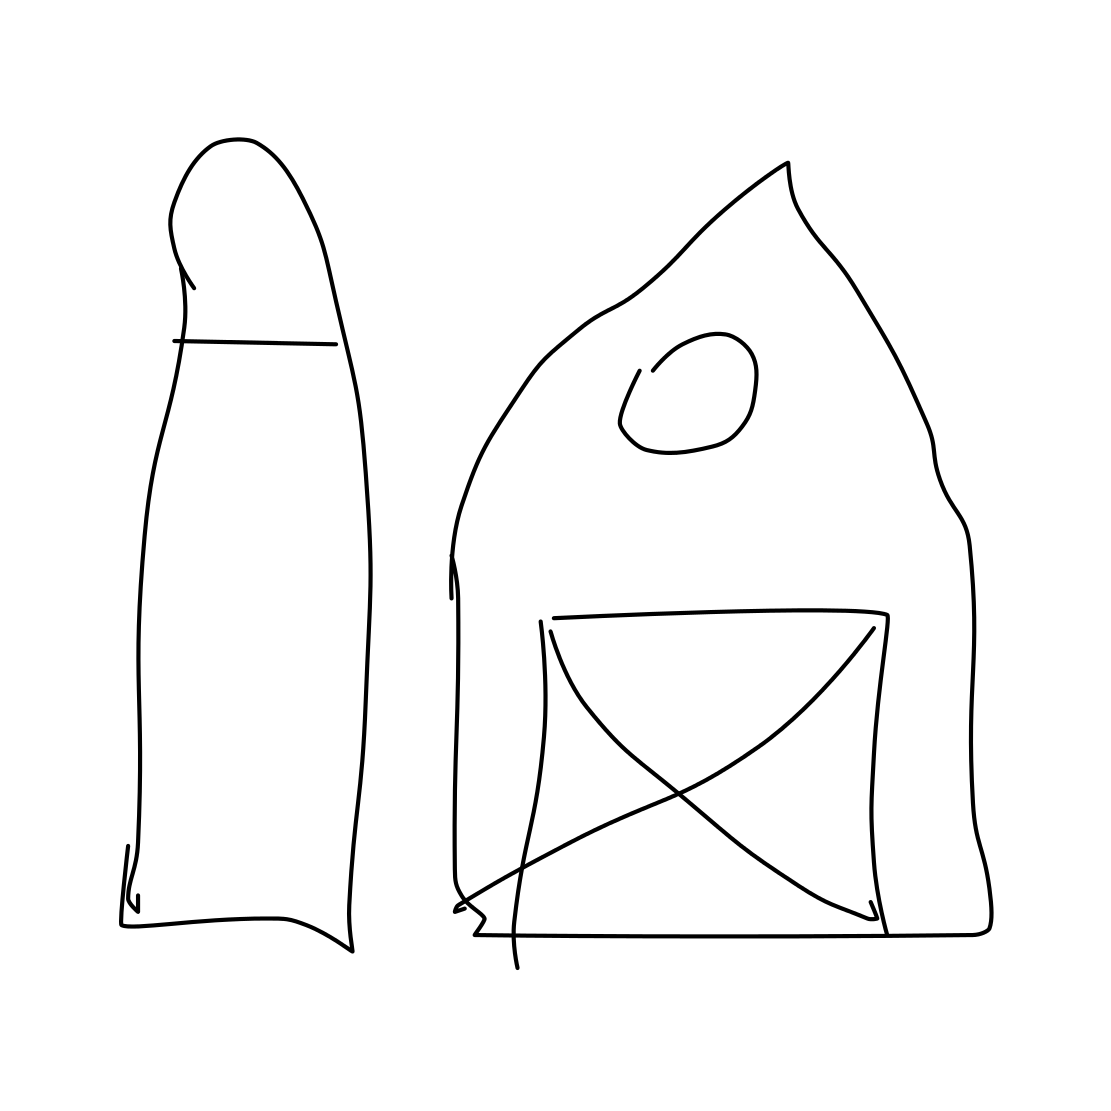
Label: barn